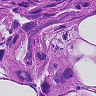
Metastatic tissue present: yes